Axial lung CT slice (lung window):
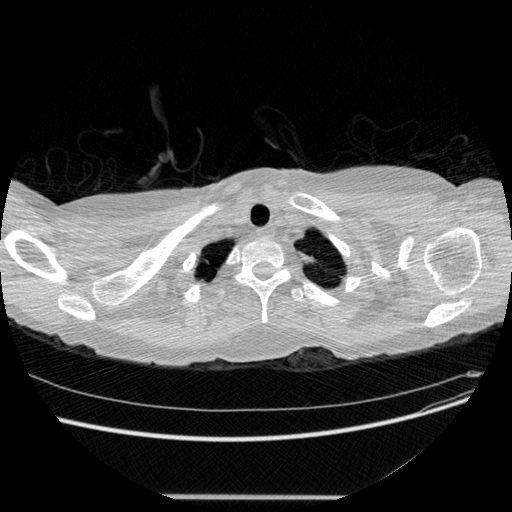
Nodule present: no